Field crop: maize
Growth stage: 2
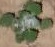
Species: chenopodium